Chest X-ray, PA view. Patient: 28 years old, sex F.
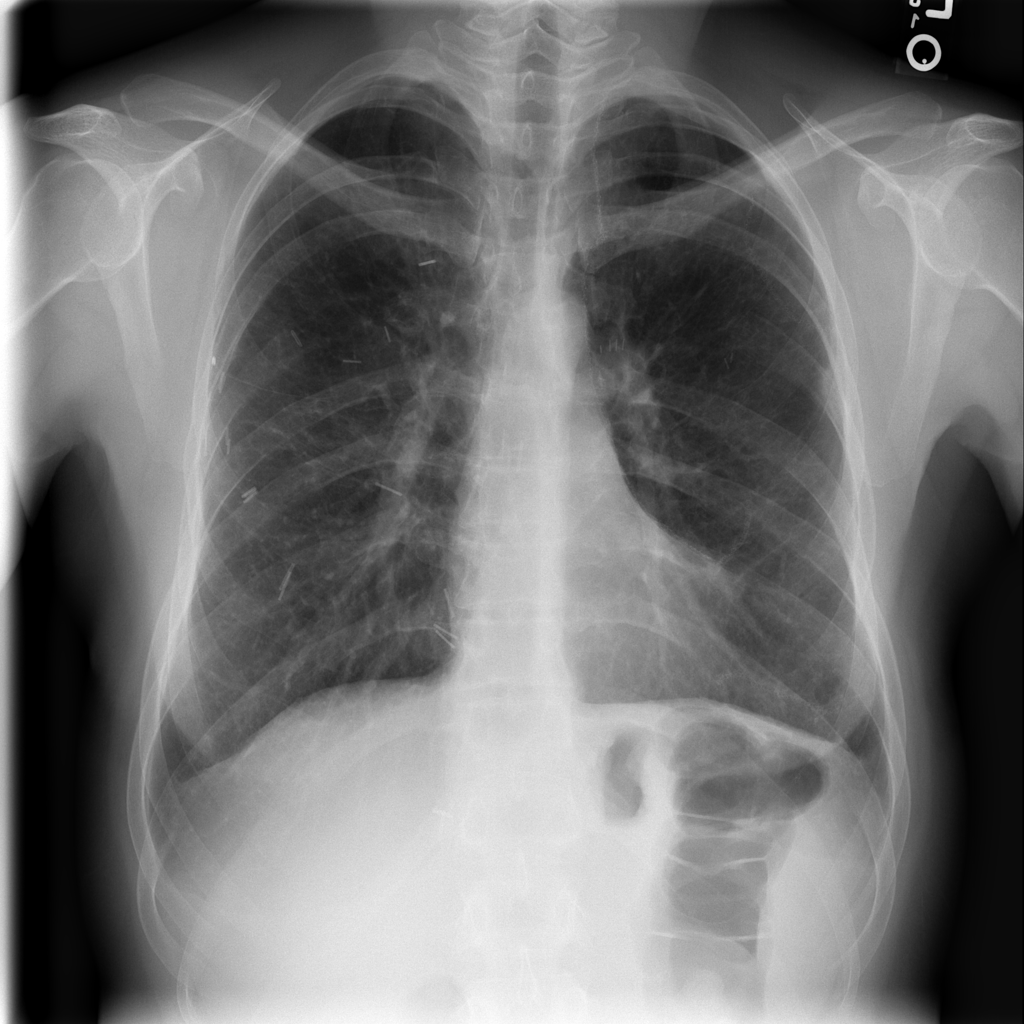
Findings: No Finding